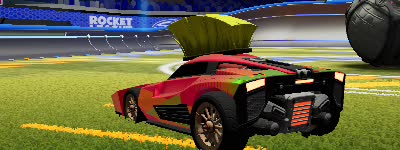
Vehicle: breakout